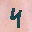
Label: 4